Question: I wants to make a close button like this,

-
'''
[constraints addObjectsFromArray:[NSLayoutConstraint constraintsWithVisualFormat:@"H:[btnClose(==10)]-|"
options:NSLayoutFormatAlignAllCenterY
metrics:nil
views:NSDictionaryOfVariableBindings(btnClose)]];
'''
'''
[constraints addObjectsFromArray:[NSLayoutConstraint constraintsWithVisualFormat:@"H:[btnClose(==-10)]-|"
options:NSLayoutFormatAlignAllCenterY
metrics:nil
views:NSDictionaryOfVariableBindings(btnClose)]];
'''
-
What constraints should I apply to make close button support in all devices like shown in image.?
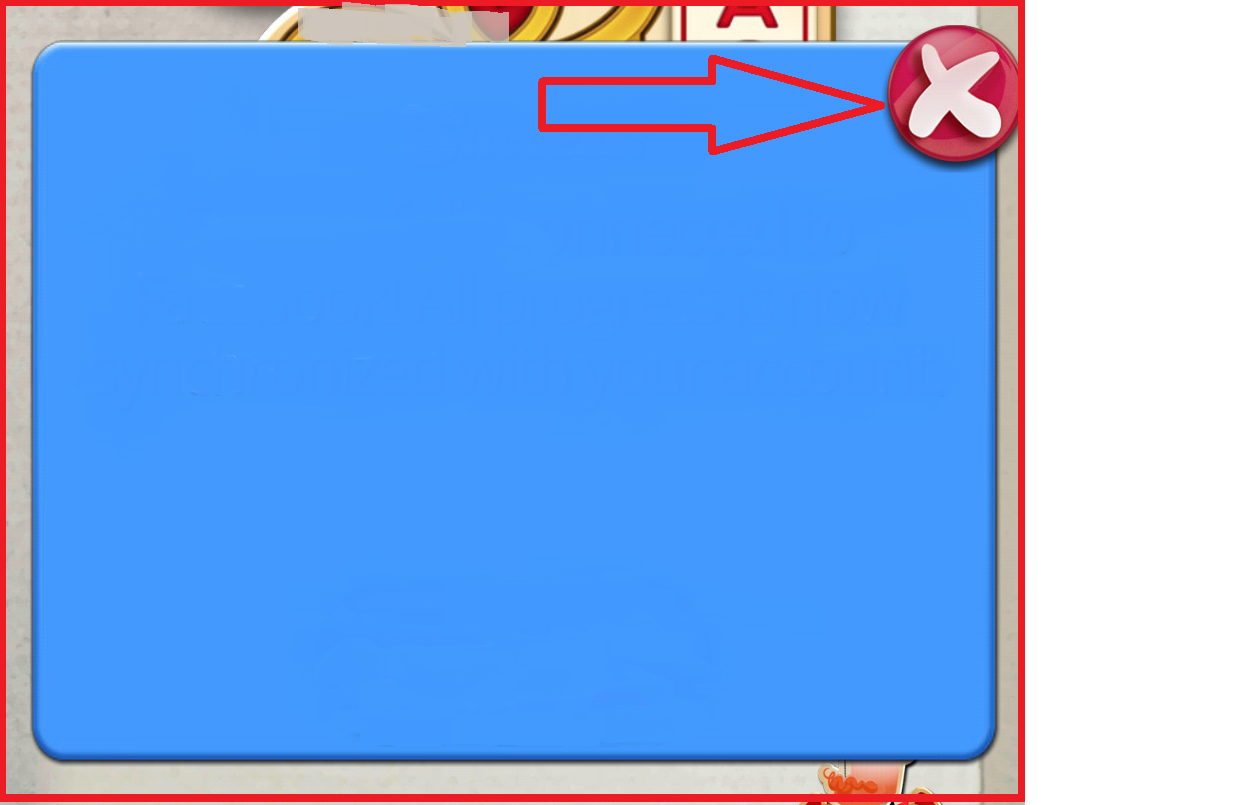
Answer: You should provide both horizontal and vertical constraints (if 10 and 0 are spaces to top and right):
'''
[constraints addObjectsFromArray:[NSLayoutConstraint constraintsWithVisualFormat:@"H:[btnClose]-0-|"
options:0
metrics:nil
views:NSDictionaryOfVariableBindings(btnClose)]];
[constraints addObjectsFromArray:[NSLayoutConstraint constraintsWithVisualFormat:@"V:|-10-[btnClose]"
options:0
metrics:nil
views:NSDictionaryOfVariableBindings(btnClose)]];
'''
You don't need to specify dimensions of button - they will be inferred from content, in your case image size